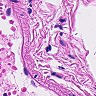
Metastatic tissue present: no